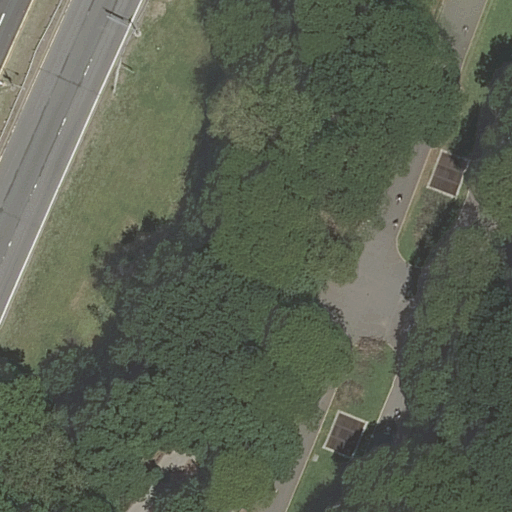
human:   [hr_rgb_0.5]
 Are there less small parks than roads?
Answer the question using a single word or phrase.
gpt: yes

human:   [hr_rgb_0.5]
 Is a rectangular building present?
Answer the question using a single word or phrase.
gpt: no

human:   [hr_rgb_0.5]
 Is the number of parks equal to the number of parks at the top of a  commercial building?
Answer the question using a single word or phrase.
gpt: no

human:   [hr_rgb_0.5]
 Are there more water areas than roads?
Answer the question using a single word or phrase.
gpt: no

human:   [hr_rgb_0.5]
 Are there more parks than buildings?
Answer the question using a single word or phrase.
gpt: yes

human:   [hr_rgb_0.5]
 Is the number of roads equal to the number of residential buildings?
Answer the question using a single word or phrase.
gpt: no

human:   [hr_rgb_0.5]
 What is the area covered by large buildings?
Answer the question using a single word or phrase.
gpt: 0m2

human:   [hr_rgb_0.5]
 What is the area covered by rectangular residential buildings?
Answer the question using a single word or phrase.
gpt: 0m2

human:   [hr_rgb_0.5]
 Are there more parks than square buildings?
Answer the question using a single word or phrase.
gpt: yes

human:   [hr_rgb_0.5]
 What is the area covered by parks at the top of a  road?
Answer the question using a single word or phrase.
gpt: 0m2

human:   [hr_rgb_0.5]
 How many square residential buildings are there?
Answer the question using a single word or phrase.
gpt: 0

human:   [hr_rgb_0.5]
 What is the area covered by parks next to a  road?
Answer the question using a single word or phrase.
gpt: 434m2

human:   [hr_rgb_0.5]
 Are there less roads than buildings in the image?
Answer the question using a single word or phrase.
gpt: no

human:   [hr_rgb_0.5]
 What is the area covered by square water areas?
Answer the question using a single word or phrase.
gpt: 0m2

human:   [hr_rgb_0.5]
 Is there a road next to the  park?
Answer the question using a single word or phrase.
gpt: yes

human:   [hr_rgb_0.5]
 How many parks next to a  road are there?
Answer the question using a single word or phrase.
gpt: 1

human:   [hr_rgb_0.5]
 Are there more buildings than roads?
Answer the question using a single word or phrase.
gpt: no

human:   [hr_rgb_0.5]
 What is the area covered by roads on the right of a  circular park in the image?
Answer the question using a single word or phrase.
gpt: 0m2

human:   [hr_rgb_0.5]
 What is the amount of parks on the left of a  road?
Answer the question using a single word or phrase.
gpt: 0

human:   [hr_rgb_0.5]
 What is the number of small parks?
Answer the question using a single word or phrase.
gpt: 0

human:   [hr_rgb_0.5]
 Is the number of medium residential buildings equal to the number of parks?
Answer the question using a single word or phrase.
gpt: no

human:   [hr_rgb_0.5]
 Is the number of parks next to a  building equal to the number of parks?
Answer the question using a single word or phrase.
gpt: no

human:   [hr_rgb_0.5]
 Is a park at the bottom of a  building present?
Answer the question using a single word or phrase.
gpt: no

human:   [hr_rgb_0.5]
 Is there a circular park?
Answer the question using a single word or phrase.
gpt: no

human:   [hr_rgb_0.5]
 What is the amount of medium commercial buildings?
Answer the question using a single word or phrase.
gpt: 0

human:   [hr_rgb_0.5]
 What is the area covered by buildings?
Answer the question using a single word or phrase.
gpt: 0m2

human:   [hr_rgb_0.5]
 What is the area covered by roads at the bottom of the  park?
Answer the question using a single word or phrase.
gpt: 0m2

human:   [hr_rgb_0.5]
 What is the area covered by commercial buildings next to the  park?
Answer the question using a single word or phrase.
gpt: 0m2

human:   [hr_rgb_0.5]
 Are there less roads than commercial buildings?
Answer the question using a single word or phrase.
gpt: no

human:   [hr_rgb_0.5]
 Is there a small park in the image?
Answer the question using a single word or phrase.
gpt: no

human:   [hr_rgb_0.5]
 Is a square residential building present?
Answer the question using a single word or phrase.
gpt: no

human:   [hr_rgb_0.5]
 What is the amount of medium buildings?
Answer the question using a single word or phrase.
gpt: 0

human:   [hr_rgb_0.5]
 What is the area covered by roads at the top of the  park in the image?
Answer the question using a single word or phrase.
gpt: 0m2

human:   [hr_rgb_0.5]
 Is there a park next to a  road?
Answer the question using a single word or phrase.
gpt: yes

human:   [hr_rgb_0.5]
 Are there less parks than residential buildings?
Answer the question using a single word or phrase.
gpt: no

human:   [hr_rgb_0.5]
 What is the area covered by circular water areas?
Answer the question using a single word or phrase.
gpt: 0m2